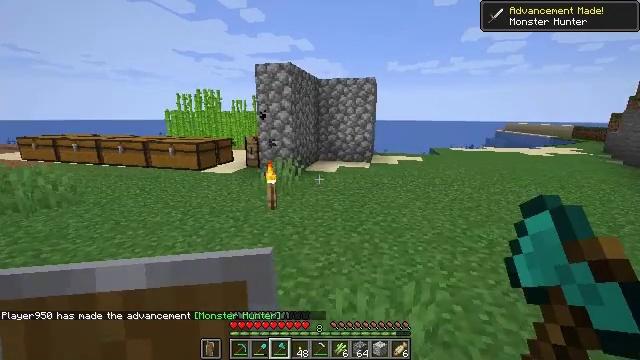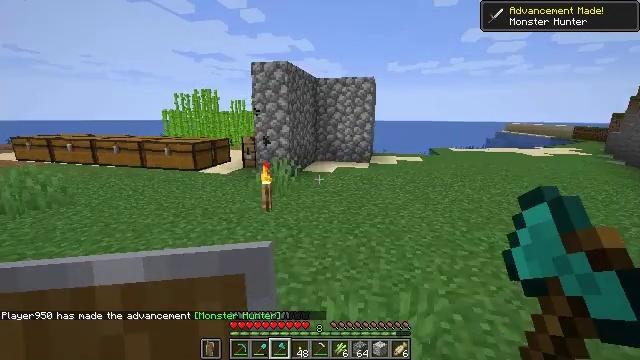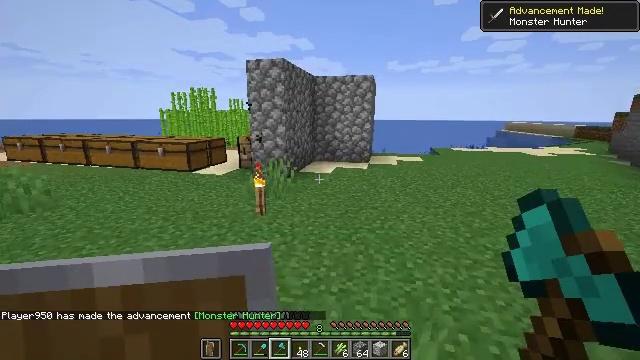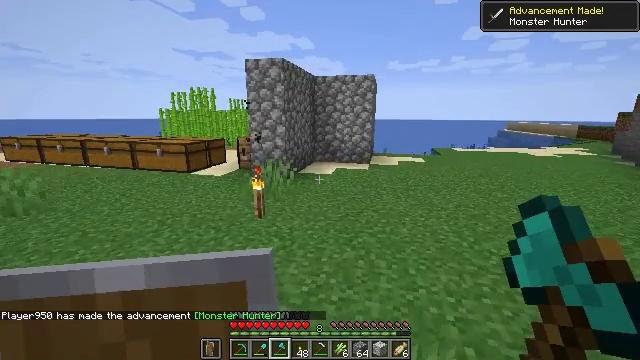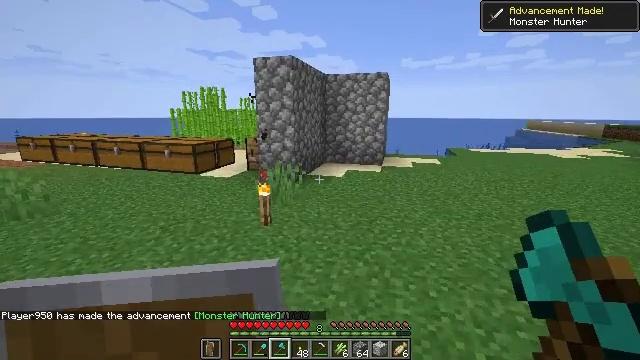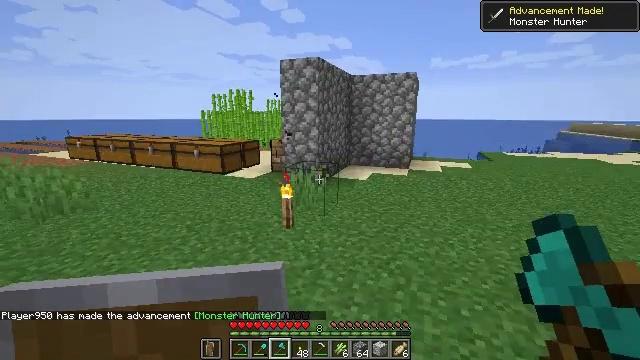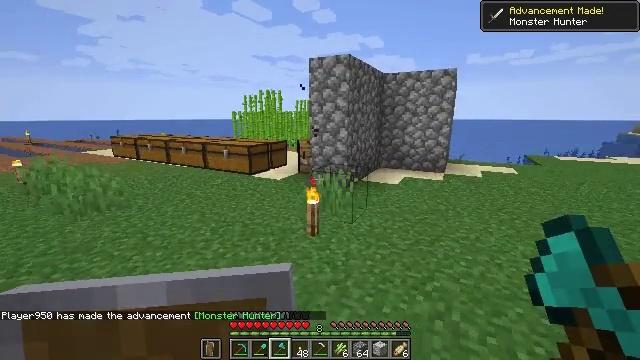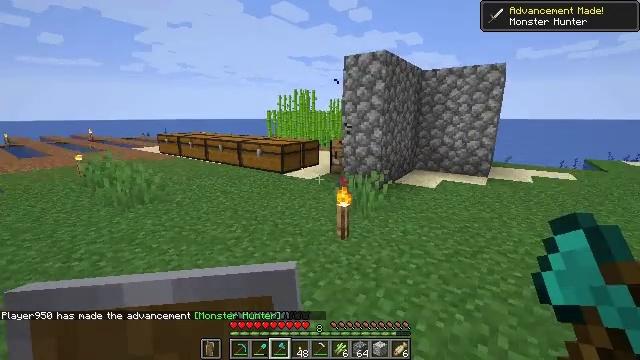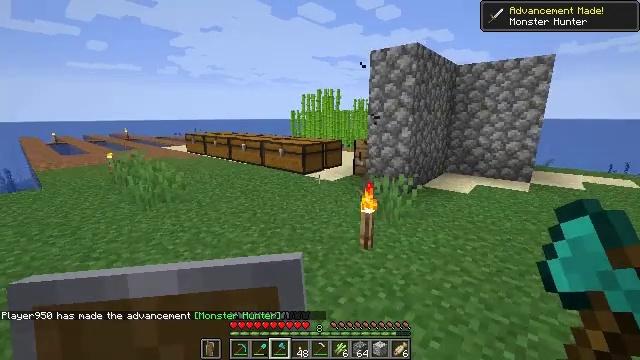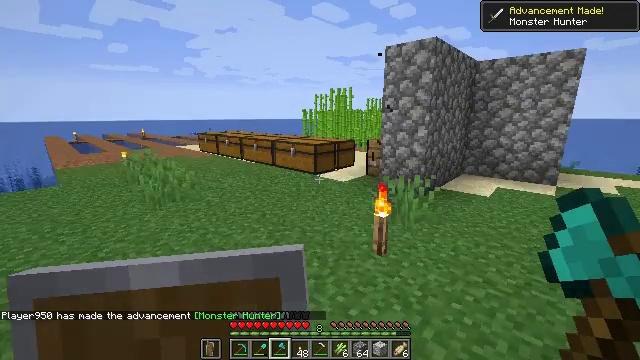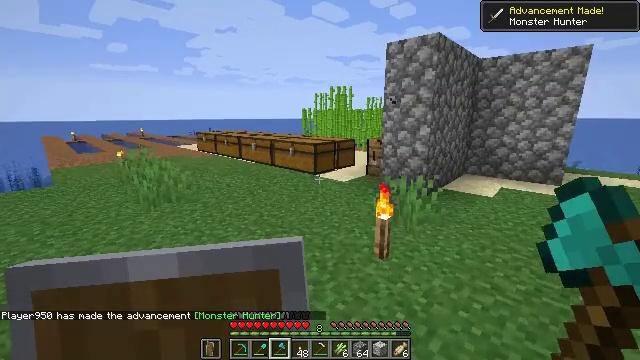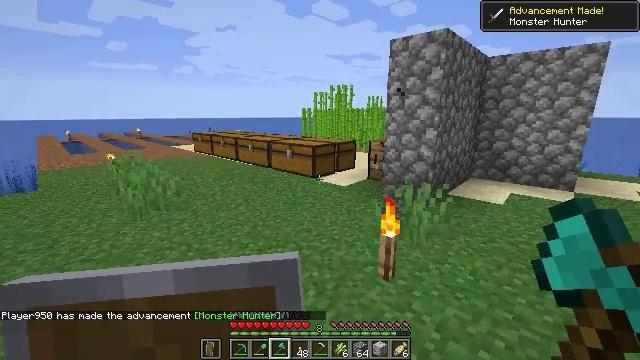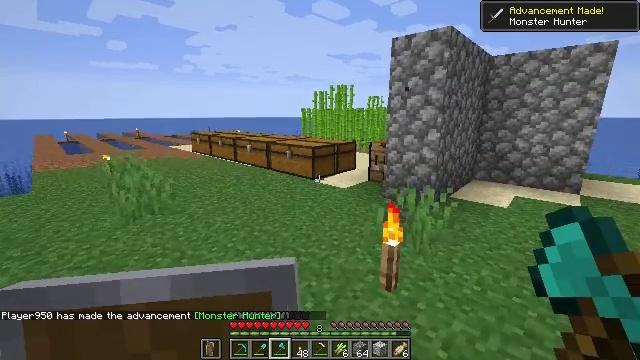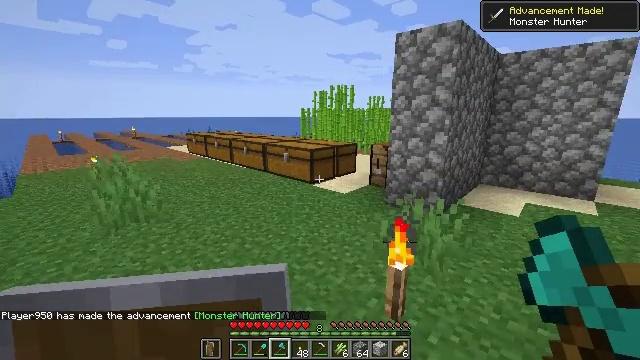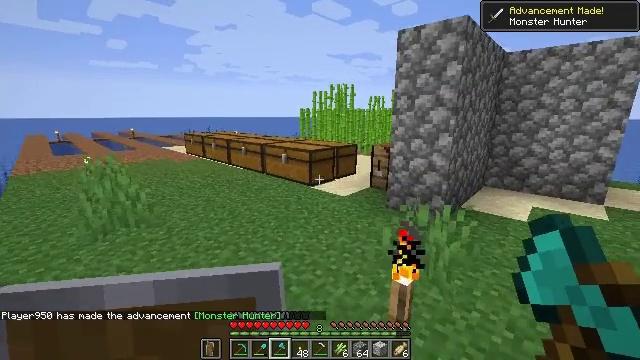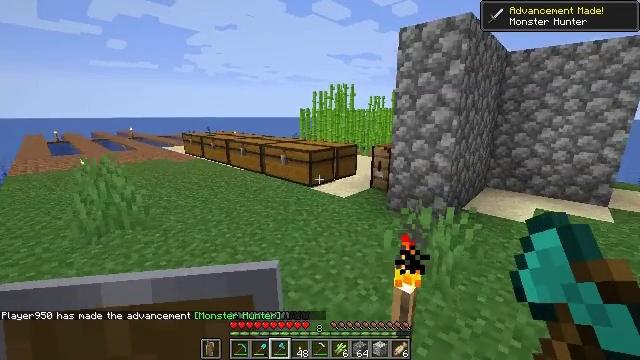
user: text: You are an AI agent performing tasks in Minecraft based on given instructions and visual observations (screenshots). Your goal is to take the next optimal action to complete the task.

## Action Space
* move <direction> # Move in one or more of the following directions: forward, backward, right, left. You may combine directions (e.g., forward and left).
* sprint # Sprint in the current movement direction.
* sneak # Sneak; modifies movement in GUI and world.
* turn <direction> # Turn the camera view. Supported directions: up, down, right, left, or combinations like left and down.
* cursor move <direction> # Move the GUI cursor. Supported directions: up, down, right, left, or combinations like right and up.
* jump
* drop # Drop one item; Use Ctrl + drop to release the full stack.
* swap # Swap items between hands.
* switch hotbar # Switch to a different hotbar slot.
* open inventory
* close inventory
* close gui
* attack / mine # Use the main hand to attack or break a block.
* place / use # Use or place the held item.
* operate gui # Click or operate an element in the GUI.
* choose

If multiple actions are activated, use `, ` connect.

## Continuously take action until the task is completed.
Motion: motion action
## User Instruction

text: Collect wheat crops.
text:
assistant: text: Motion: move forward
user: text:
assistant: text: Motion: move forward
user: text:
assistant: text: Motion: move forward
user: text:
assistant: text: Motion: move forward, turn left
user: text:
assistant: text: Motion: move forward, turn left
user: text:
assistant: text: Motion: move forward, turn left
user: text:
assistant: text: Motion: move forward, turn left
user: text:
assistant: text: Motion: move forward, turn left
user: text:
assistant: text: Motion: move forward, turn left
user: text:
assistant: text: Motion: move forward
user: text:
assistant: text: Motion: move forward
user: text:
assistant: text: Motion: move forward
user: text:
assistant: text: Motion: move forward
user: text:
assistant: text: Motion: move forward
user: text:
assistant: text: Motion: move forward
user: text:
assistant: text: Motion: move forward
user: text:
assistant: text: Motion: move forward
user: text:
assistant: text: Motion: move forward
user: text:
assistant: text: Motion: move forward
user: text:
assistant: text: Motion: move forward
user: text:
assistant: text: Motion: move forward and move left, turn right
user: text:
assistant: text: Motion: move forward and move left, turn right and down
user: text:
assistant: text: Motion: move forward and move left, turn right
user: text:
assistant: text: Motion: move forward and move left, turn right
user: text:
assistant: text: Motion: move forward and move left, turn right
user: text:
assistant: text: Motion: move forward and move left
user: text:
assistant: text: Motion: move forward and move left
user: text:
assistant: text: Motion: move forward
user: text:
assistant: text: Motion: move forward
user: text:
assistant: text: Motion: move forward